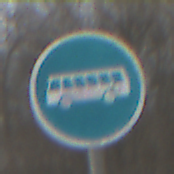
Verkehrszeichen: Busssonderstreifen
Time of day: MorningAfternoon
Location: Outdoor (Nature)
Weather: PartlyCloudy
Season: Autumn
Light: Natural